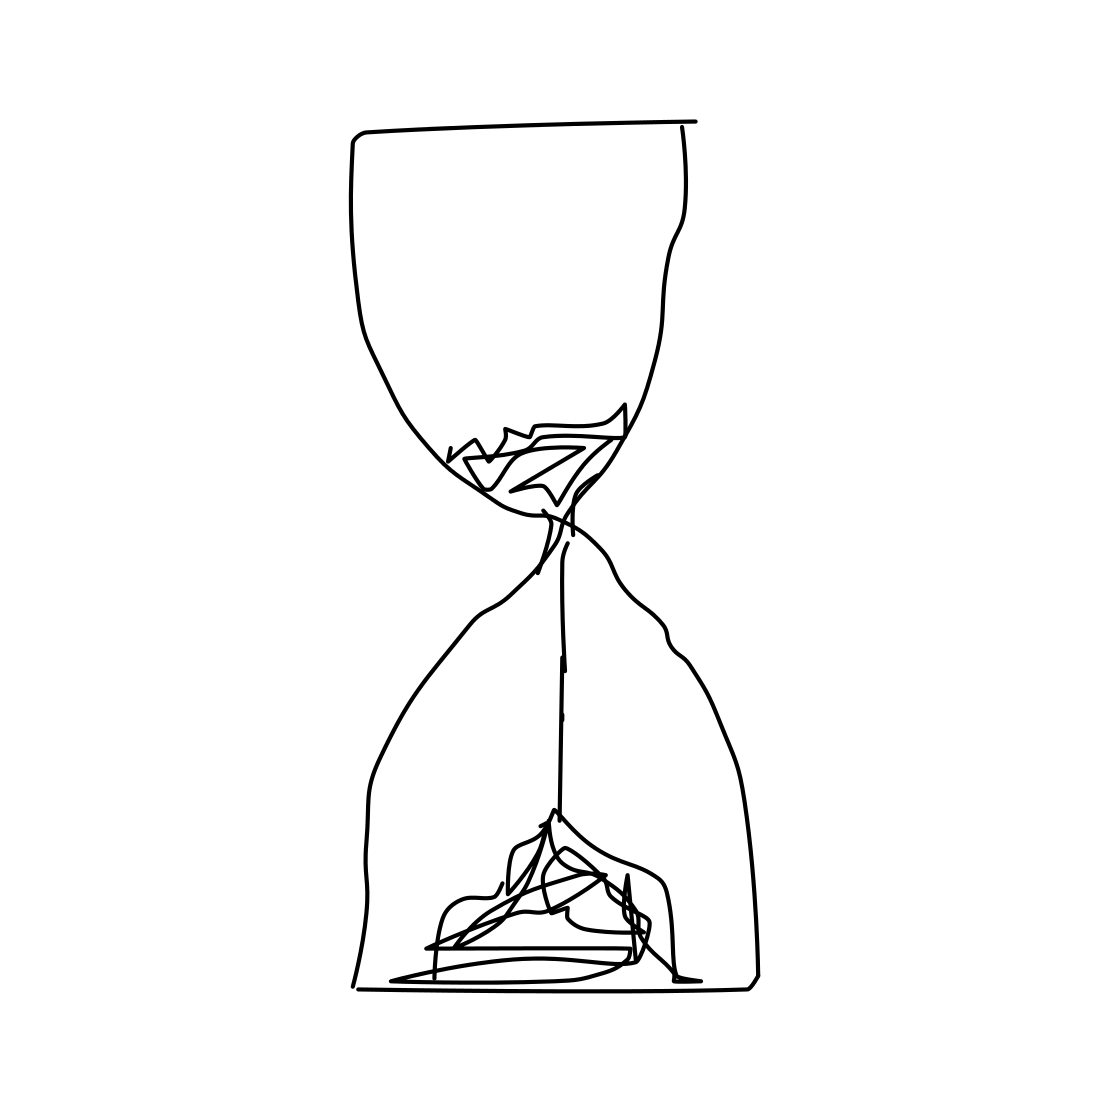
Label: hourglass